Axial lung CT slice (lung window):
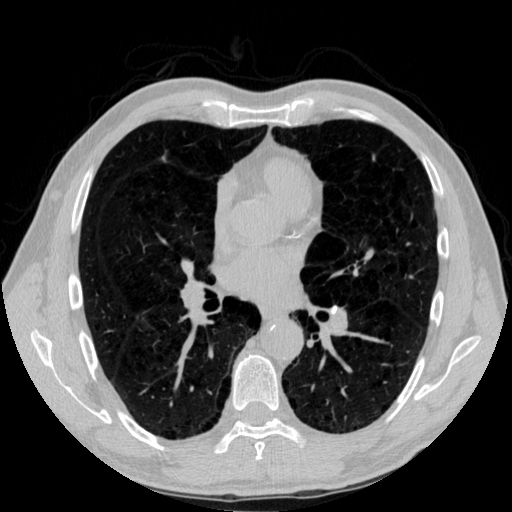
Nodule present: no